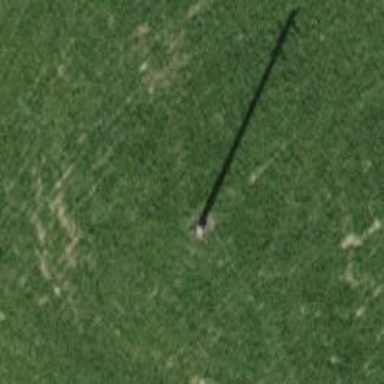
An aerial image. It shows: Minor power line.